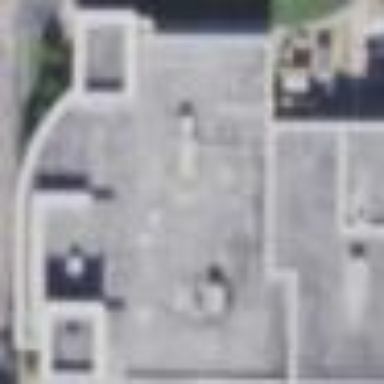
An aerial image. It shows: Clinic building offering healthcare services.